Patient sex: F
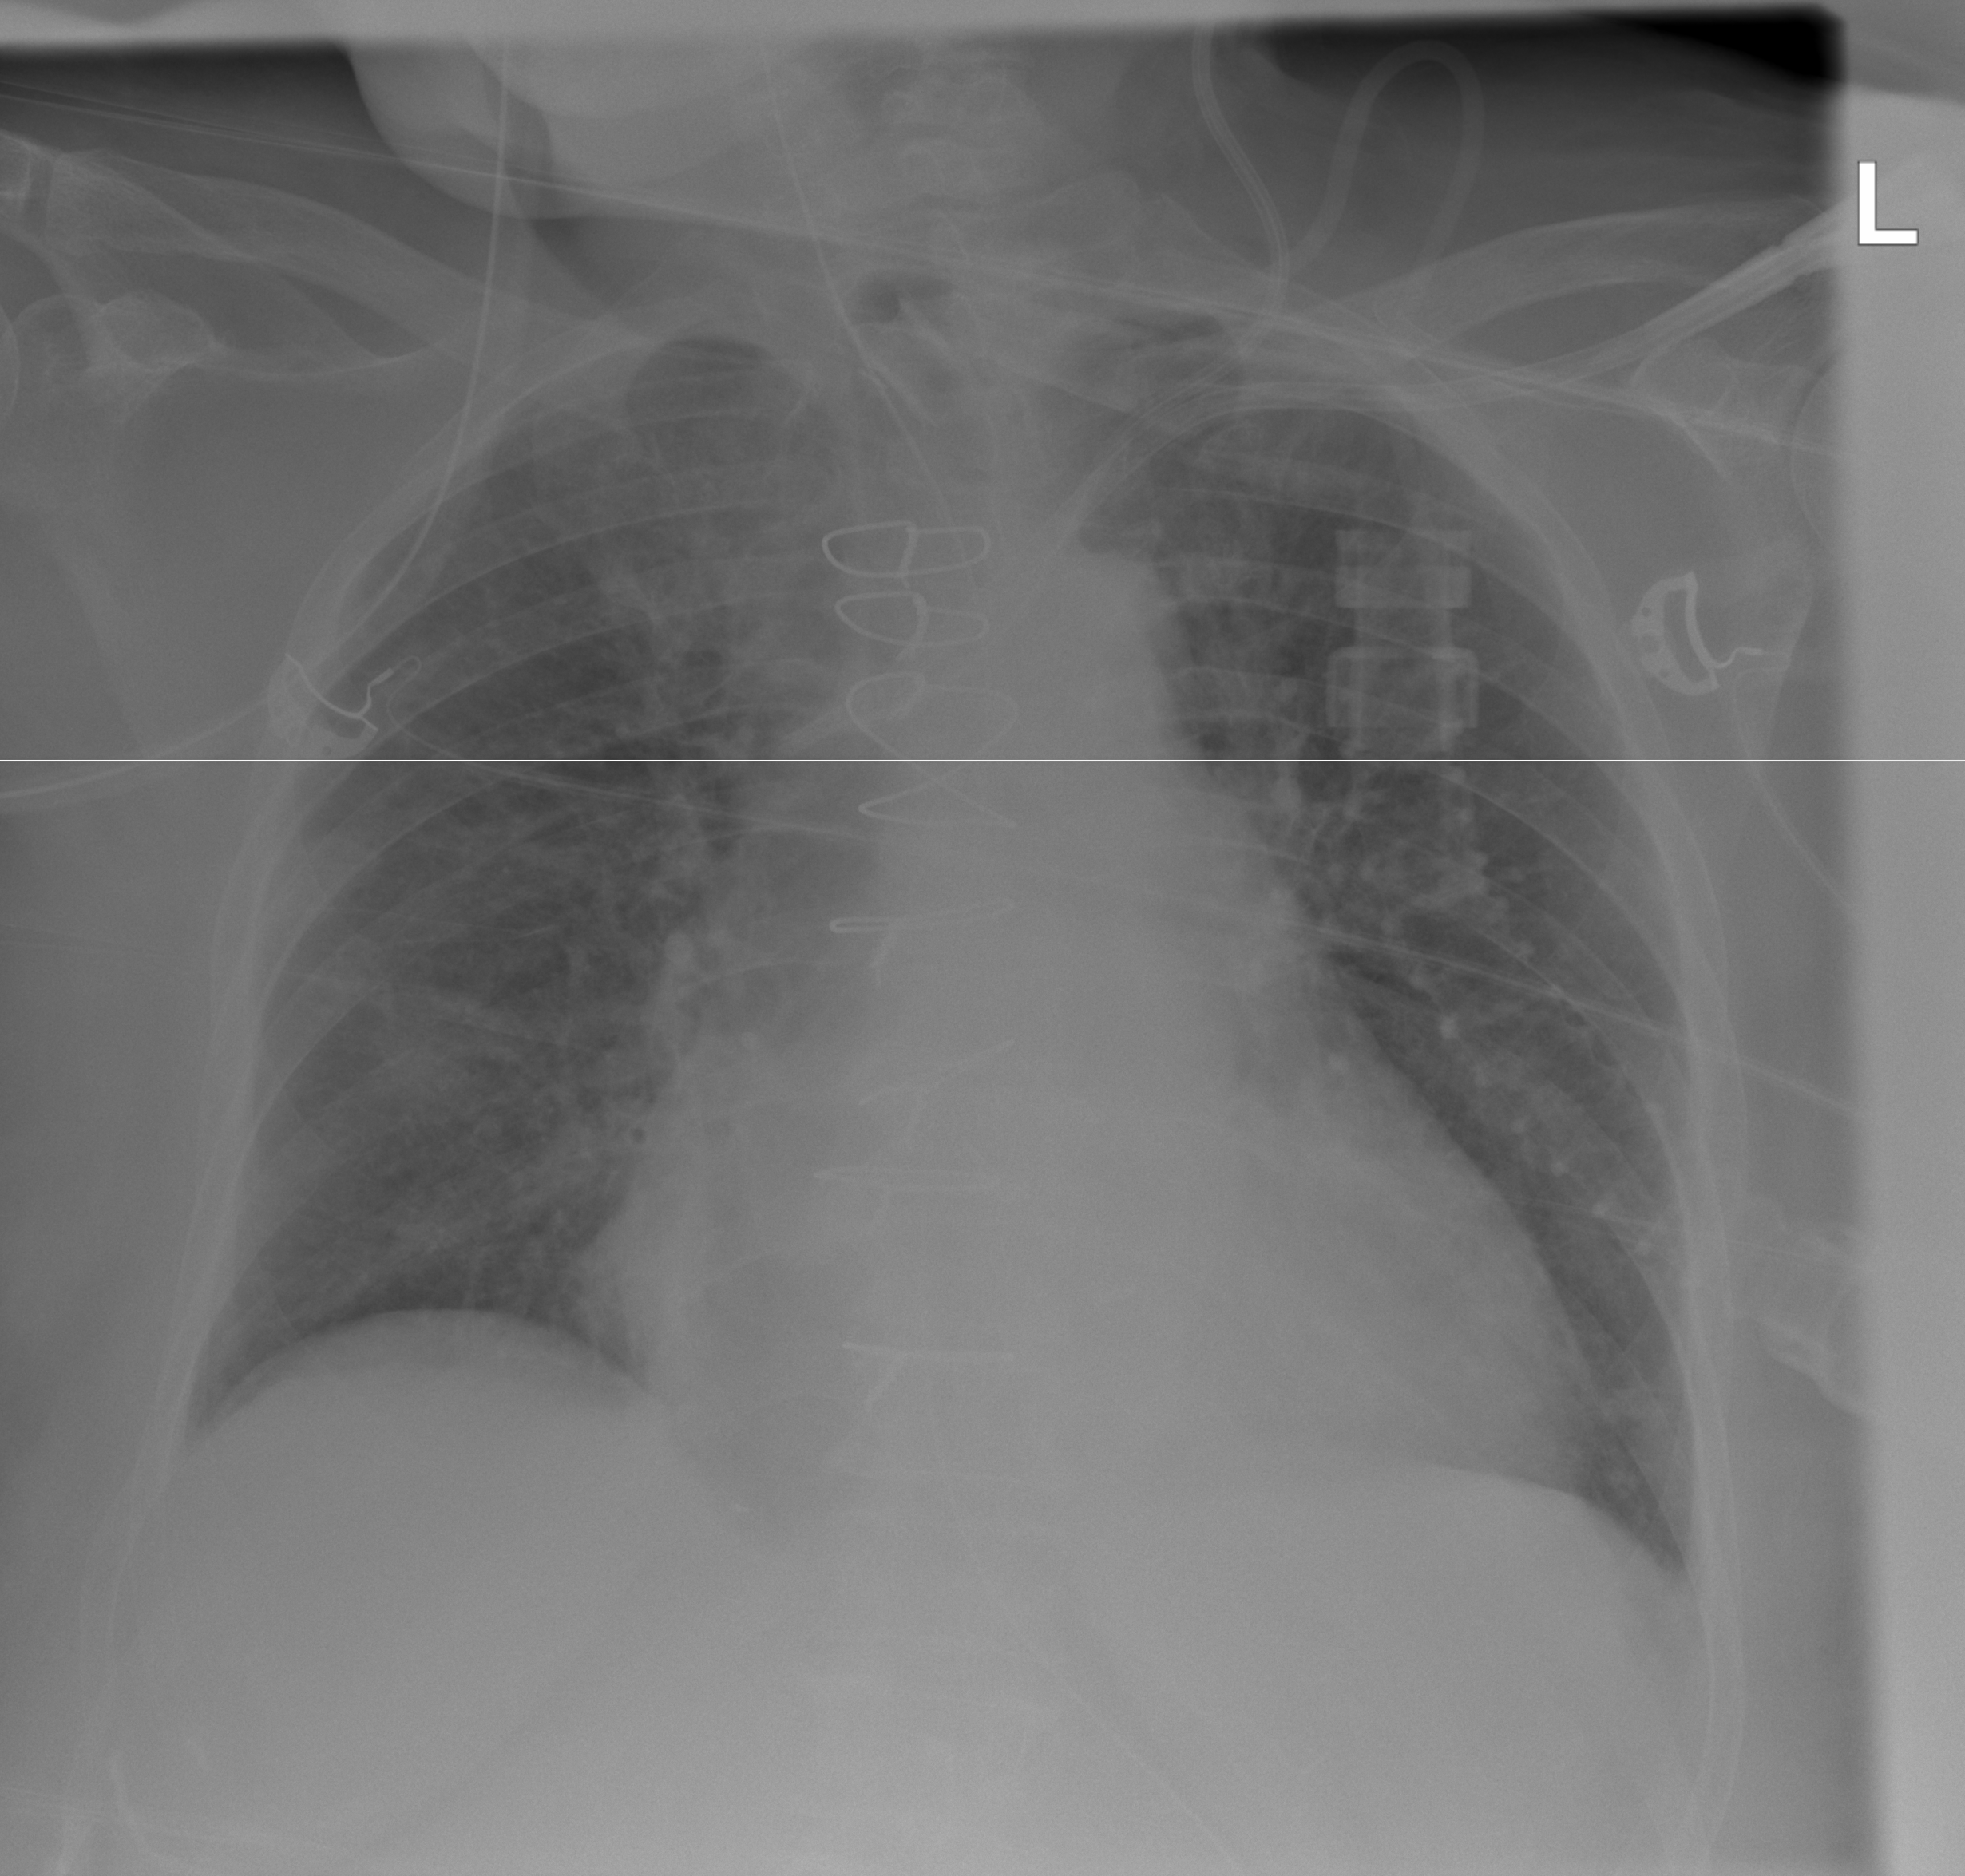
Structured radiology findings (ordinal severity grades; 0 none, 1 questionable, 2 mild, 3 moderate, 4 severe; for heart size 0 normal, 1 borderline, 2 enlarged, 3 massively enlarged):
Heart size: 2
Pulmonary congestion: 2
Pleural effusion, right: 2
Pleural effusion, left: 2
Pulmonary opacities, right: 2
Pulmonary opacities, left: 0
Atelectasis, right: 0
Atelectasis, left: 2